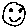
Label: smiley face